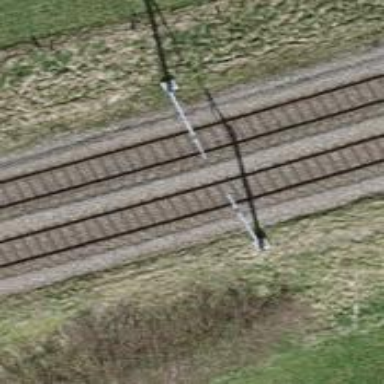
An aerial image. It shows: Single railway track with electrified contact line.